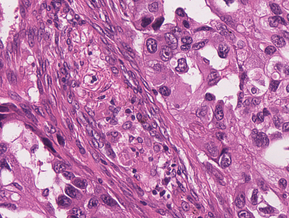
Tumor epithelial tissue: yes
Tumor-associated stroma tissue: yes
Normal tissue: no